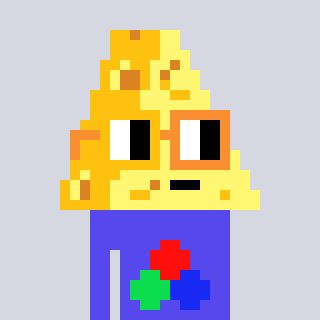
a pixel art character with square yellow and orange glasses, a cheese-shaped head and a computerblue-colored body on a cool background